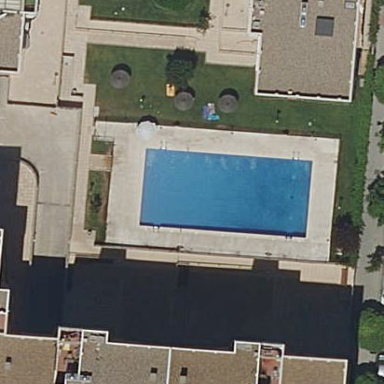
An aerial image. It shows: Outdoor swimming pool located in leisure land.